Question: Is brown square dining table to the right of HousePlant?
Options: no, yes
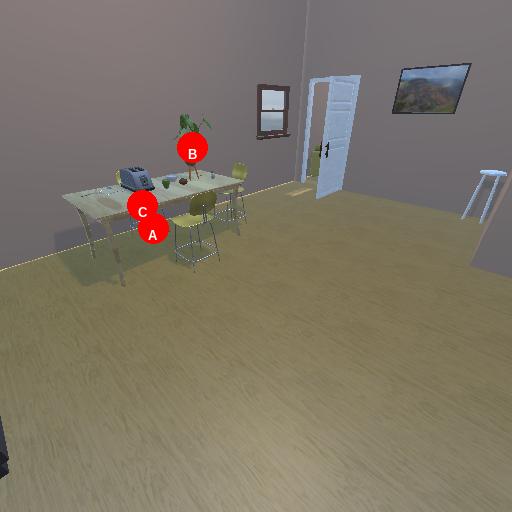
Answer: no